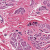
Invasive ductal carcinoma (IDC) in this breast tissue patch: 0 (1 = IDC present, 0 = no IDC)